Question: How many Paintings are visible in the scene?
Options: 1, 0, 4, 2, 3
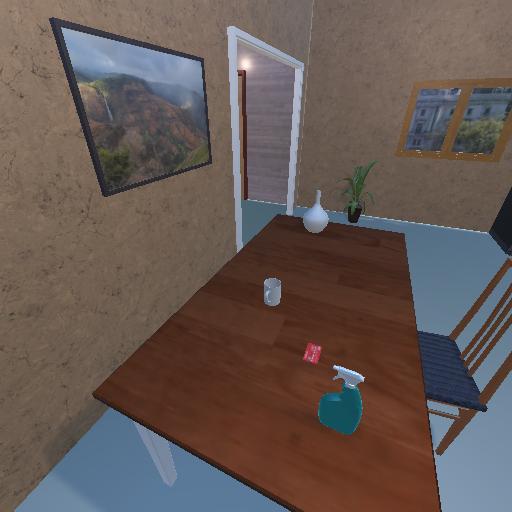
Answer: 1